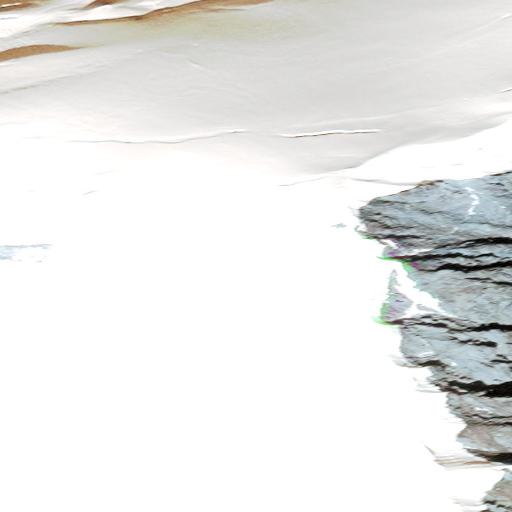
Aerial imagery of mountains in Alaska named Brooks Range containing only unknown